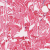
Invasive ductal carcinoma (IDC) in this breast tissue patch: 0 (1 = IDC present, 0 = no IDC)